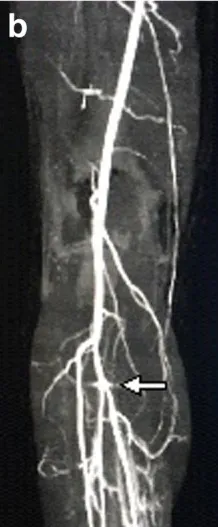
B; CT angiogram coronal view of the right lower limb. The arrow points to an artifact occluding the right TPT.
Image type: radiology (ct)